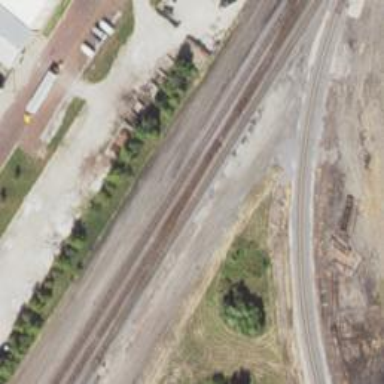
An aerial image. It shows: Railway junction.